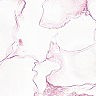
Metastatic tissue present: no